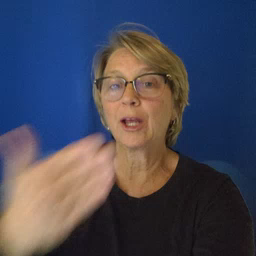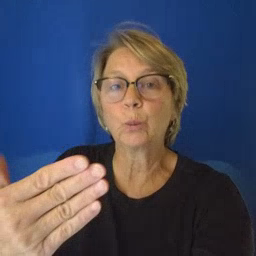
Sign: thankyou